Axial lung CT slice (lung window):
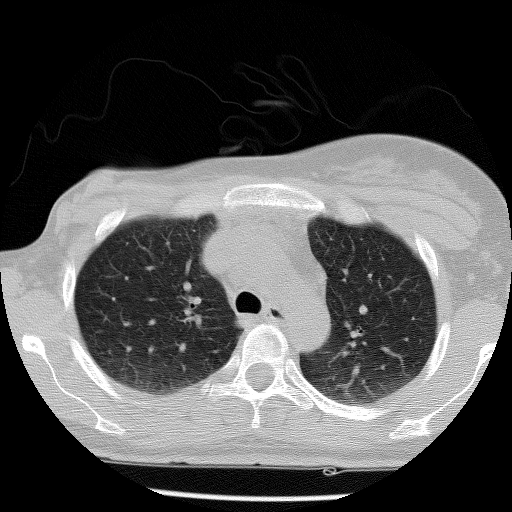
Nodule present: no